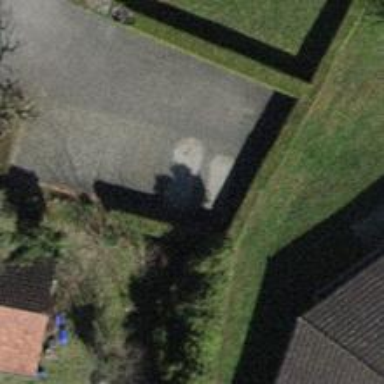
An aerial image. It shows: Hedge barrier.